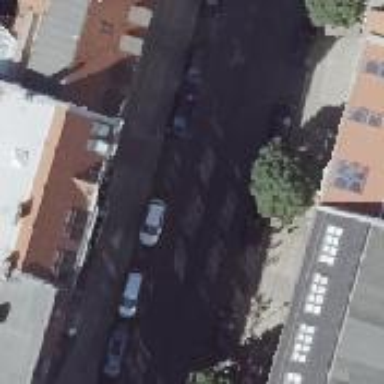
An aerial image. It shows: No parking allowed in this lane.